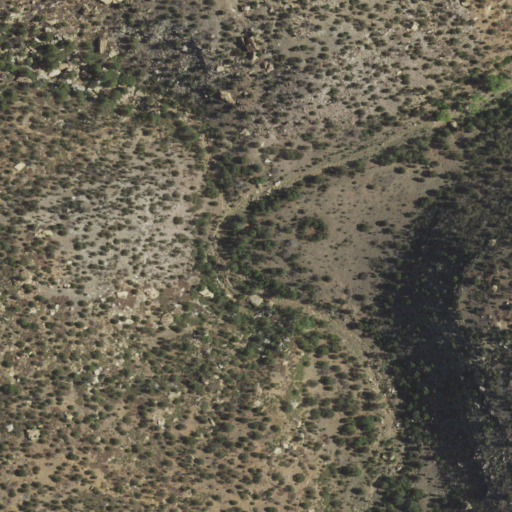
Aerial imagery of valley in New Mexico named Hooper Canyon containing shrub and evergreen forest